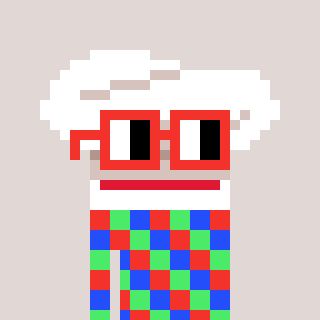
a pixel art character with square red glasses, a chef hat-shaped head and a darkpink-colored body on a warm background